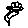
Label: flower